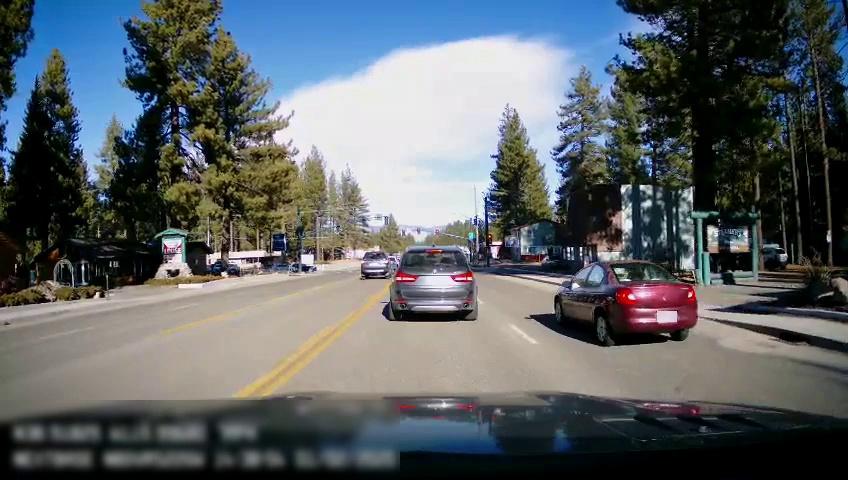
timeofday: Day
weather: Sunny
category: Drivable Space
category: Vehicles | SUV
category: Vehicles | SUV
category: Vehicles | Car
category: Vehicles | SUV
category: Lanes | Opposite Lane
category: Lanes | Opposite Lane
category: Lanes | Current Lane